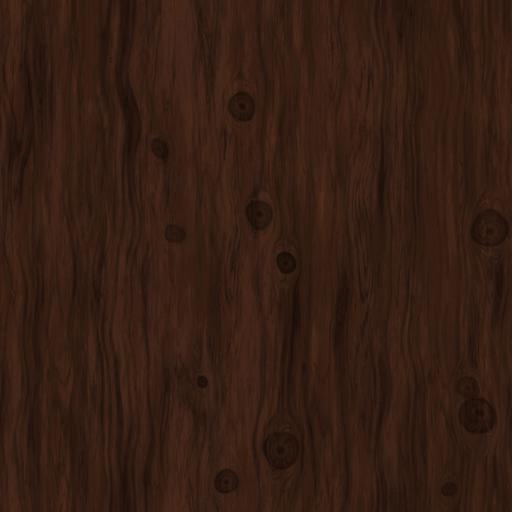
Tags: clean dark flat smooth wood wooden